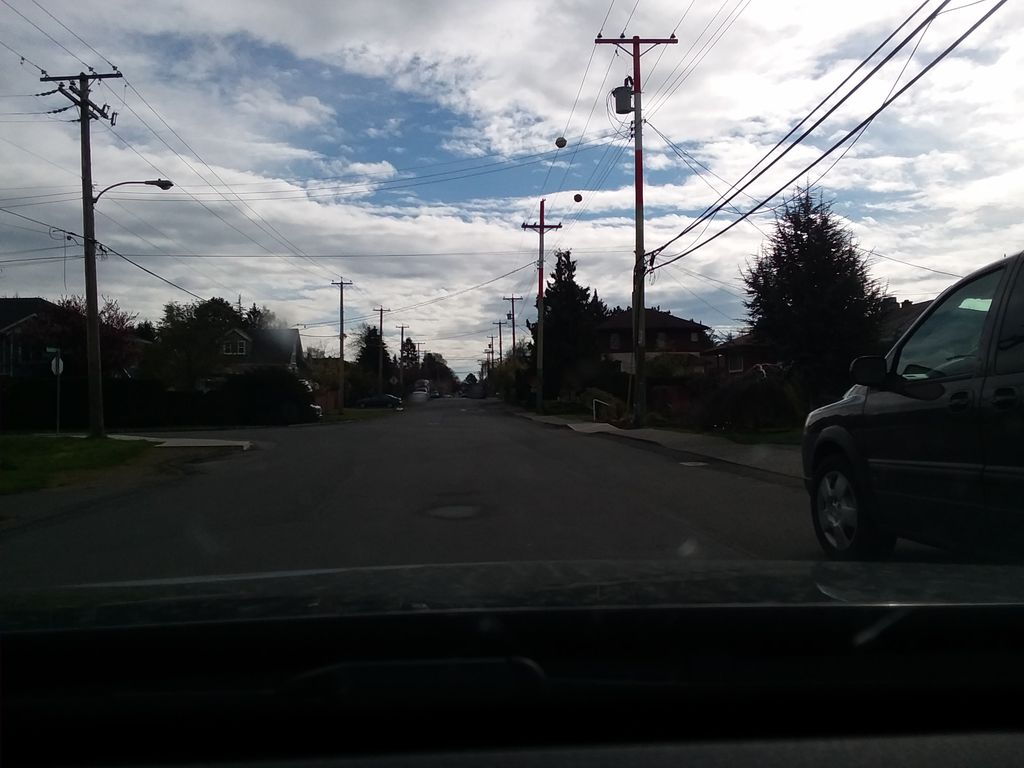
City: victoria